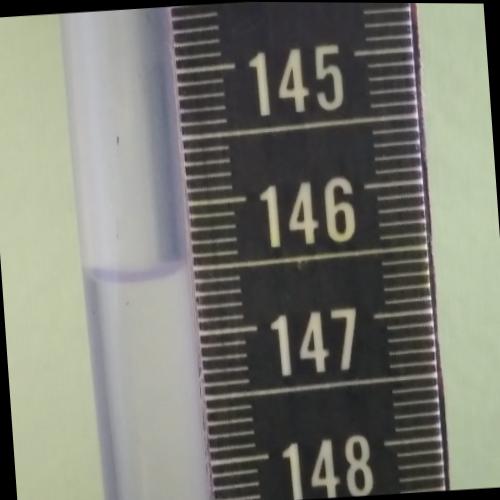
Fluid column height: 146.5 cm